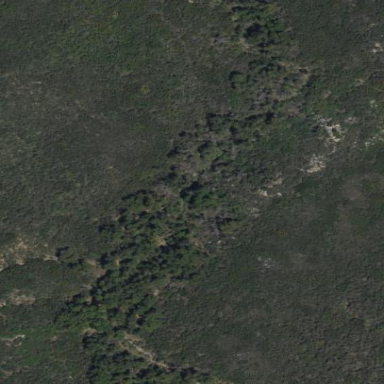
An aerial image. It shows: Woodland area covered with trees.